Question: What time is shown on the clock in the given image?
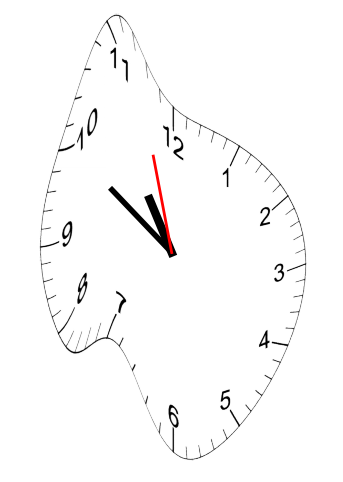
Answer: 10:49:57